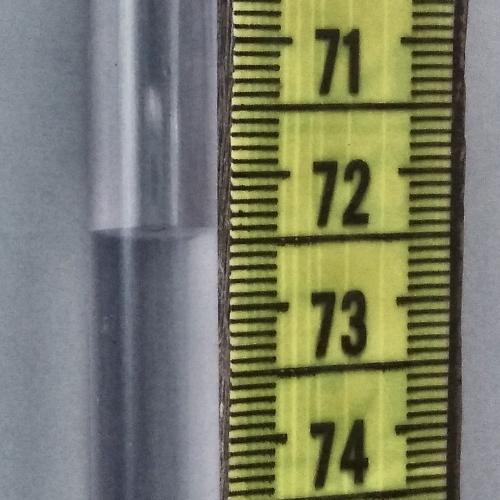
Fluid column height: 72.4 cm